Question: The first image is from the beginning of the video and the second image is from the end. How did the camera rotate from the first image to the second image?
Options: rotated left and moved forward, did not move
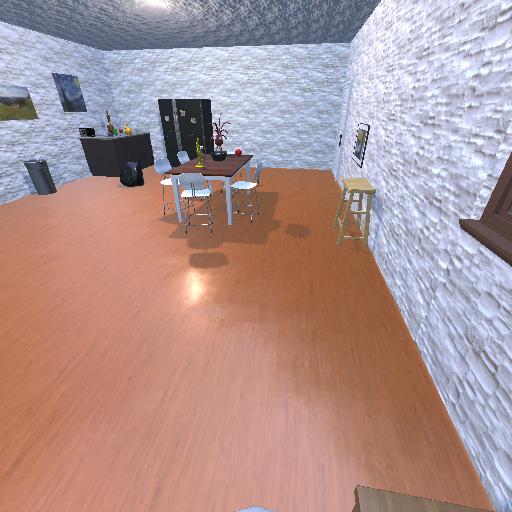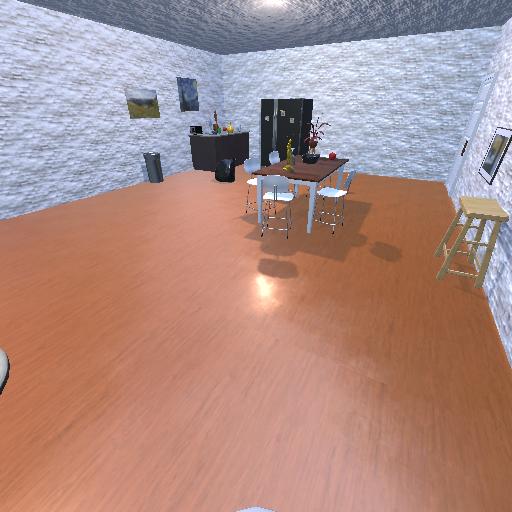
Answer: rotated left and moved forward